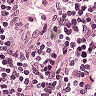
Metastatic tissue present: yes